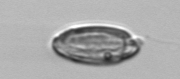
Label: Katodinium_or_Torodinium